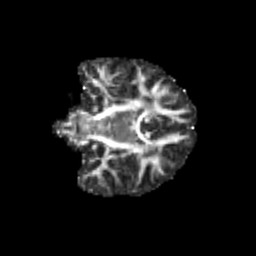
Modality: FA
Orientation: coronal
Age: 10
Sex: male
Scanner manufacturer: siemens
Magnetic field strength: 3 T
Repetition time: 3.8 s
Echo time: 0.07 s